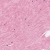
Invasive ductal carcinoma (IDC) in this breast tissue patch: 0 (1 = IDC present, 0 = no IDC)